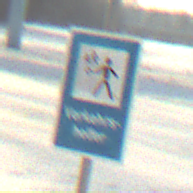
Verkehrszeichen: Verkehrshelfer
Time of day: MorningAfternoon
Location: Outdoor (Suburban)
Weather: PartlyCloudy
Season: NotSpecified
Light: Natural